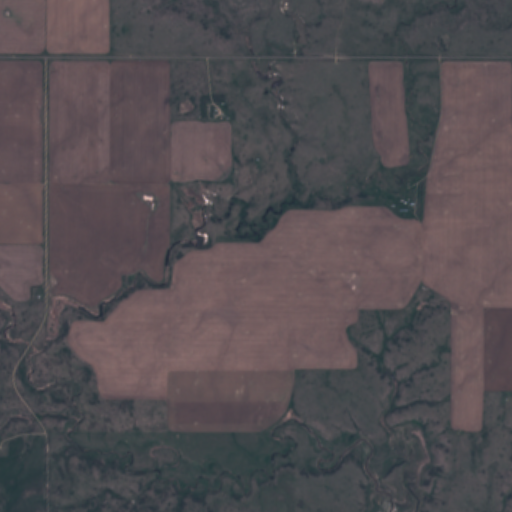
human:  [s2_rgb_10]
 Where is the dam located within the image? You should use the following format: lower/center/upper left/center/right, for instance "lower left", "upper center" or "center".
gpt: The dam is located in the upper center of the image.
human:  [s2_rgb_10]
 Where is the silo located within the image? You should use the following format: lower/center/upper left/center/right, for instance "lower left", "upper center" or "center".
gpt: The silo is located in the center right of the image.
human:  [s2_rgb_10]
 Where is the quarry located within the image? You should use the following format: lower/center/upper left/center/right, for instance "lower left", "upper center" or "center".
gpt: There is no quarry in the image.